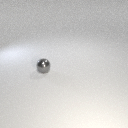
small gray metal sphere